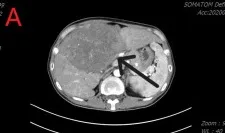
Computed tomography imaging revealed a hepatic tumor mass. Axial image.
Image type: radiology (ct)